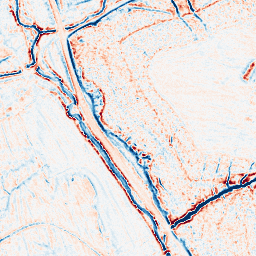
Category: edge_preserving
Decomposition family: bilateral
Decomposition parameters: d: 9
sigma_color: 100
sigma_space: 75
Upsampling method: bspline
Upsampling parameters: scale: 4
Upsampling scale: 4